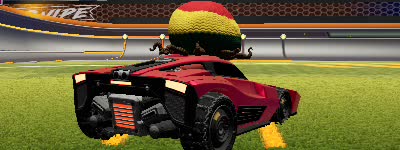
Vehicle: breakout